Field crop: maize
Growth stage: 2
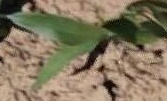
Species: maize